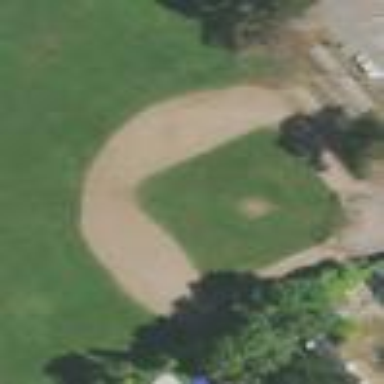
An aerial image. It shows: Baseball pitch for leisure land.